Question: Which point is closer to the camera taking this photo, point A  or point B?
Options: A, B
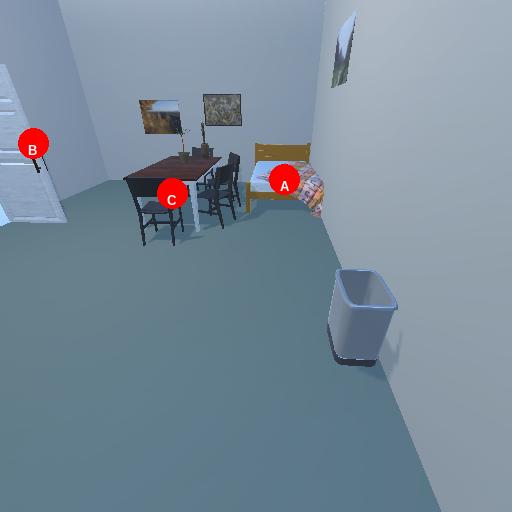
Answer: A